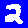
Digit: 2